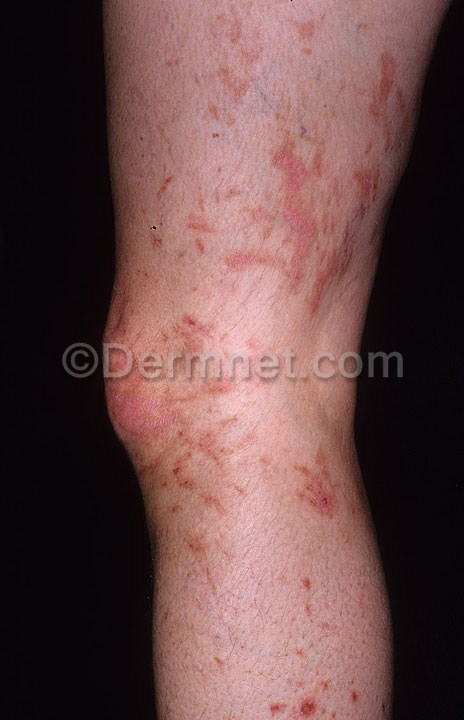
Disease: Light Diseases and Disorders of Pigmentation